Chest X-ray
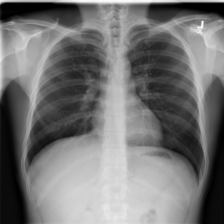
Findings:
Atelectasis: negative
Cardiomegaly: negative
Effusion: negative
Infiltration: negative
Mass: negative
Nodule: positive
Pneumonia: negative
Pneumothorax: negative
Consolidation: positive
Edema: negative
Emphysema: negative
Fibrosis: negative
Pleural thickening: negative
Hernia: negative